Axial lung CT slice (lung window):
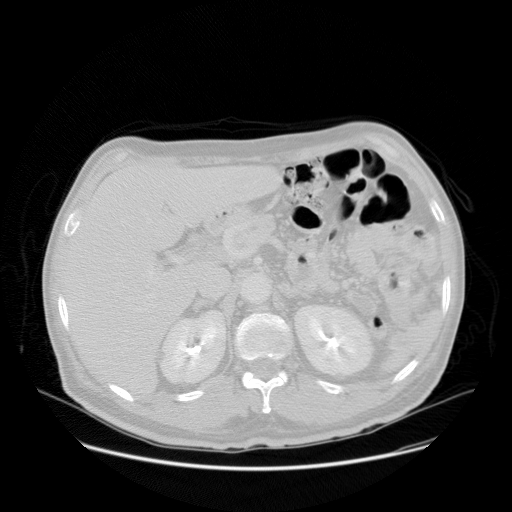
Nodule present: no